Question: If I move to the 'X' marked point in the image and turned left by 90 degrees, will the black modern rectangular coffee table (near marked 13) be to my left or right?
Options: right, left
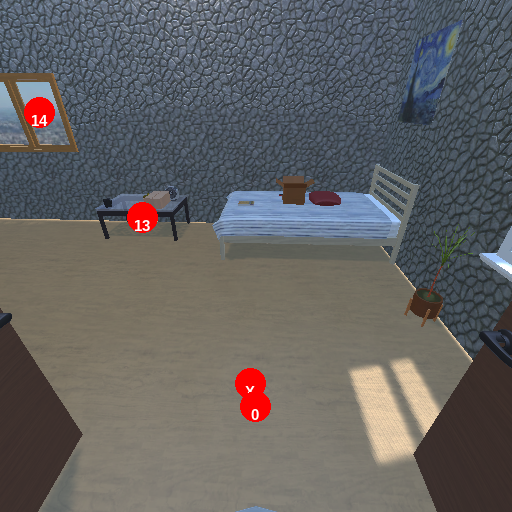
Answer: right